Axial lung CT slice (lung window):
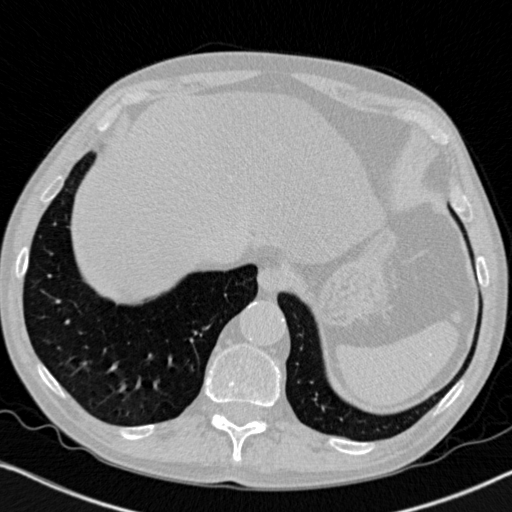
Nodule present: no